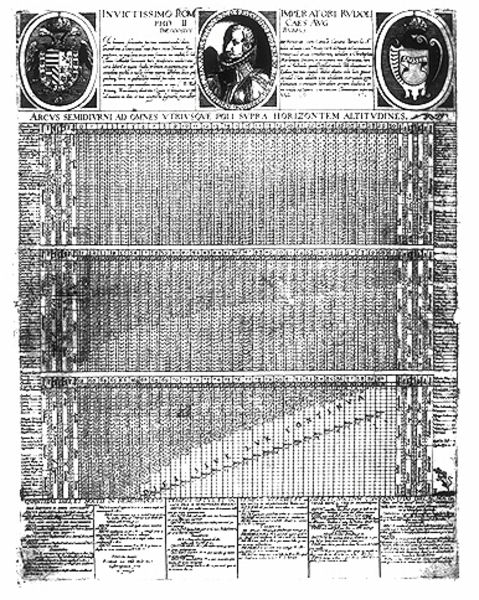
Titel: Bildnis Kaiser Rudolfs II. zwischen zwei Wappen
Künstler: Teodosio Rossi
Institution: (Seriendruck)
Schlagwörter: personen, wappen, kalender